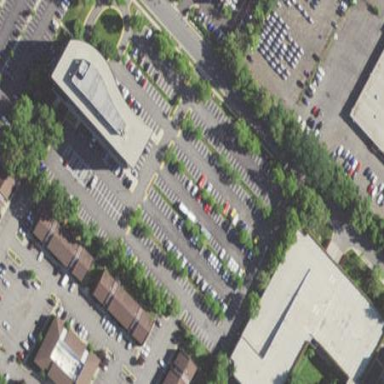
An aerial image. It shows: Multi-storey parking building.